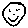
Label: smiley face